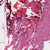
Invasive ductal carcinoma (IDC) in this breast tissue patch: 0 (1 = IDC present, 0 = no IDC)